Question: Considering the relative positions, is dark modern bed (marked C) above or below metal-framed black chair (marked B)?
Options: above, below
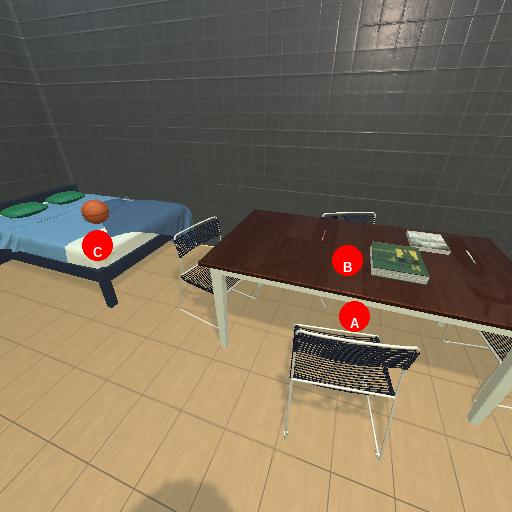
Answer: above